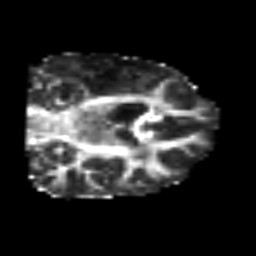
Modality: FA
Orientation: coronal
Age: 54
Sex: male
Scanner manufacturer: siemens
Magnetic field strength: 3 T
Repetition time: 6.1 s
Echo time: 0.101 s